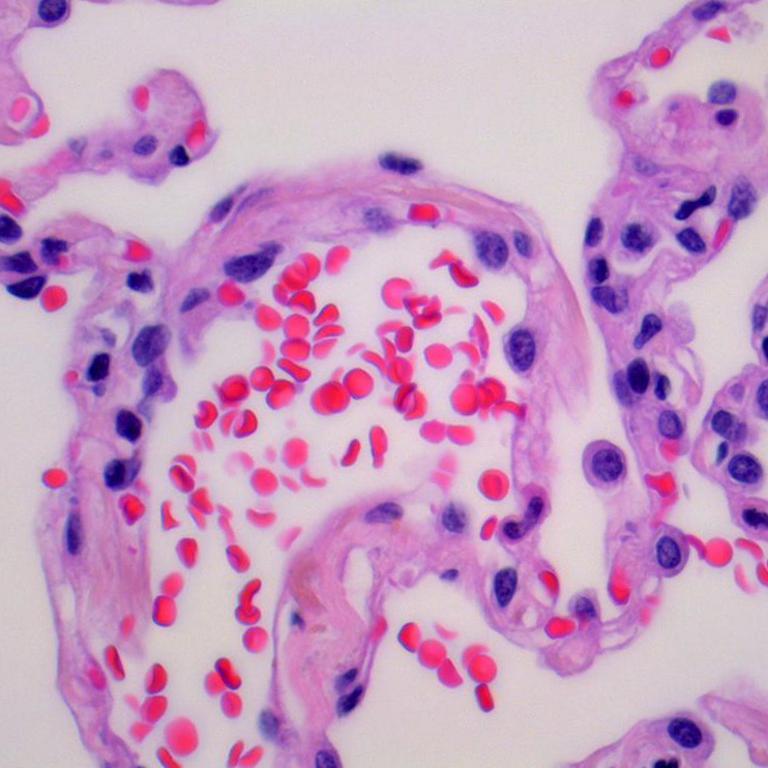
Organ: lung
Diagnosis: benign